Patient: sex M, age 94
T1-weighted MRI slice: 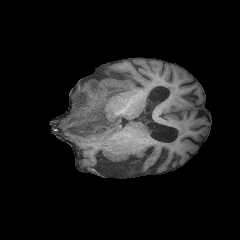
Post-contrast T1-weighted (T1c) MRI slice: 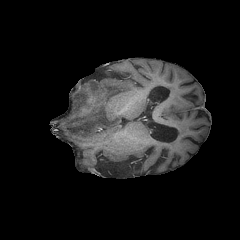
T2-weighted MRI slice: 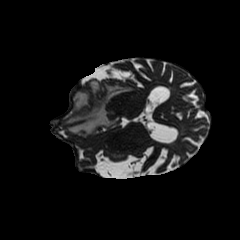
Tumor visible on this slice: yes
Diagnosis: Glioblastoma, IDH-wildtype
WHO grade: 4